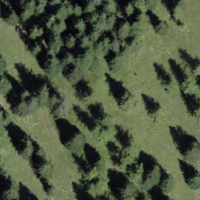
EUNIS habitat code: 43
Species observed at this site:
Arnica montana